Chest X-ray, PA view. Patient: 58 years old, sex M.
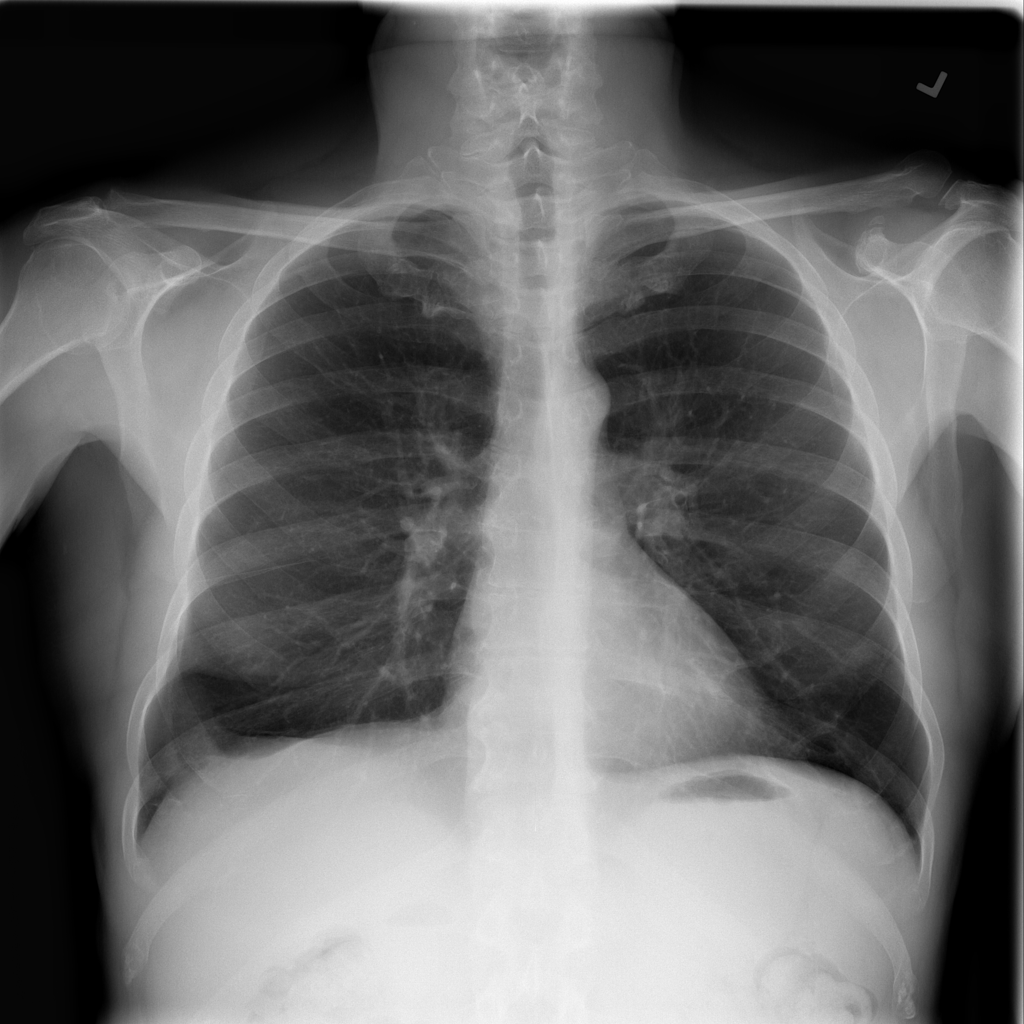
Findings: Infiltration